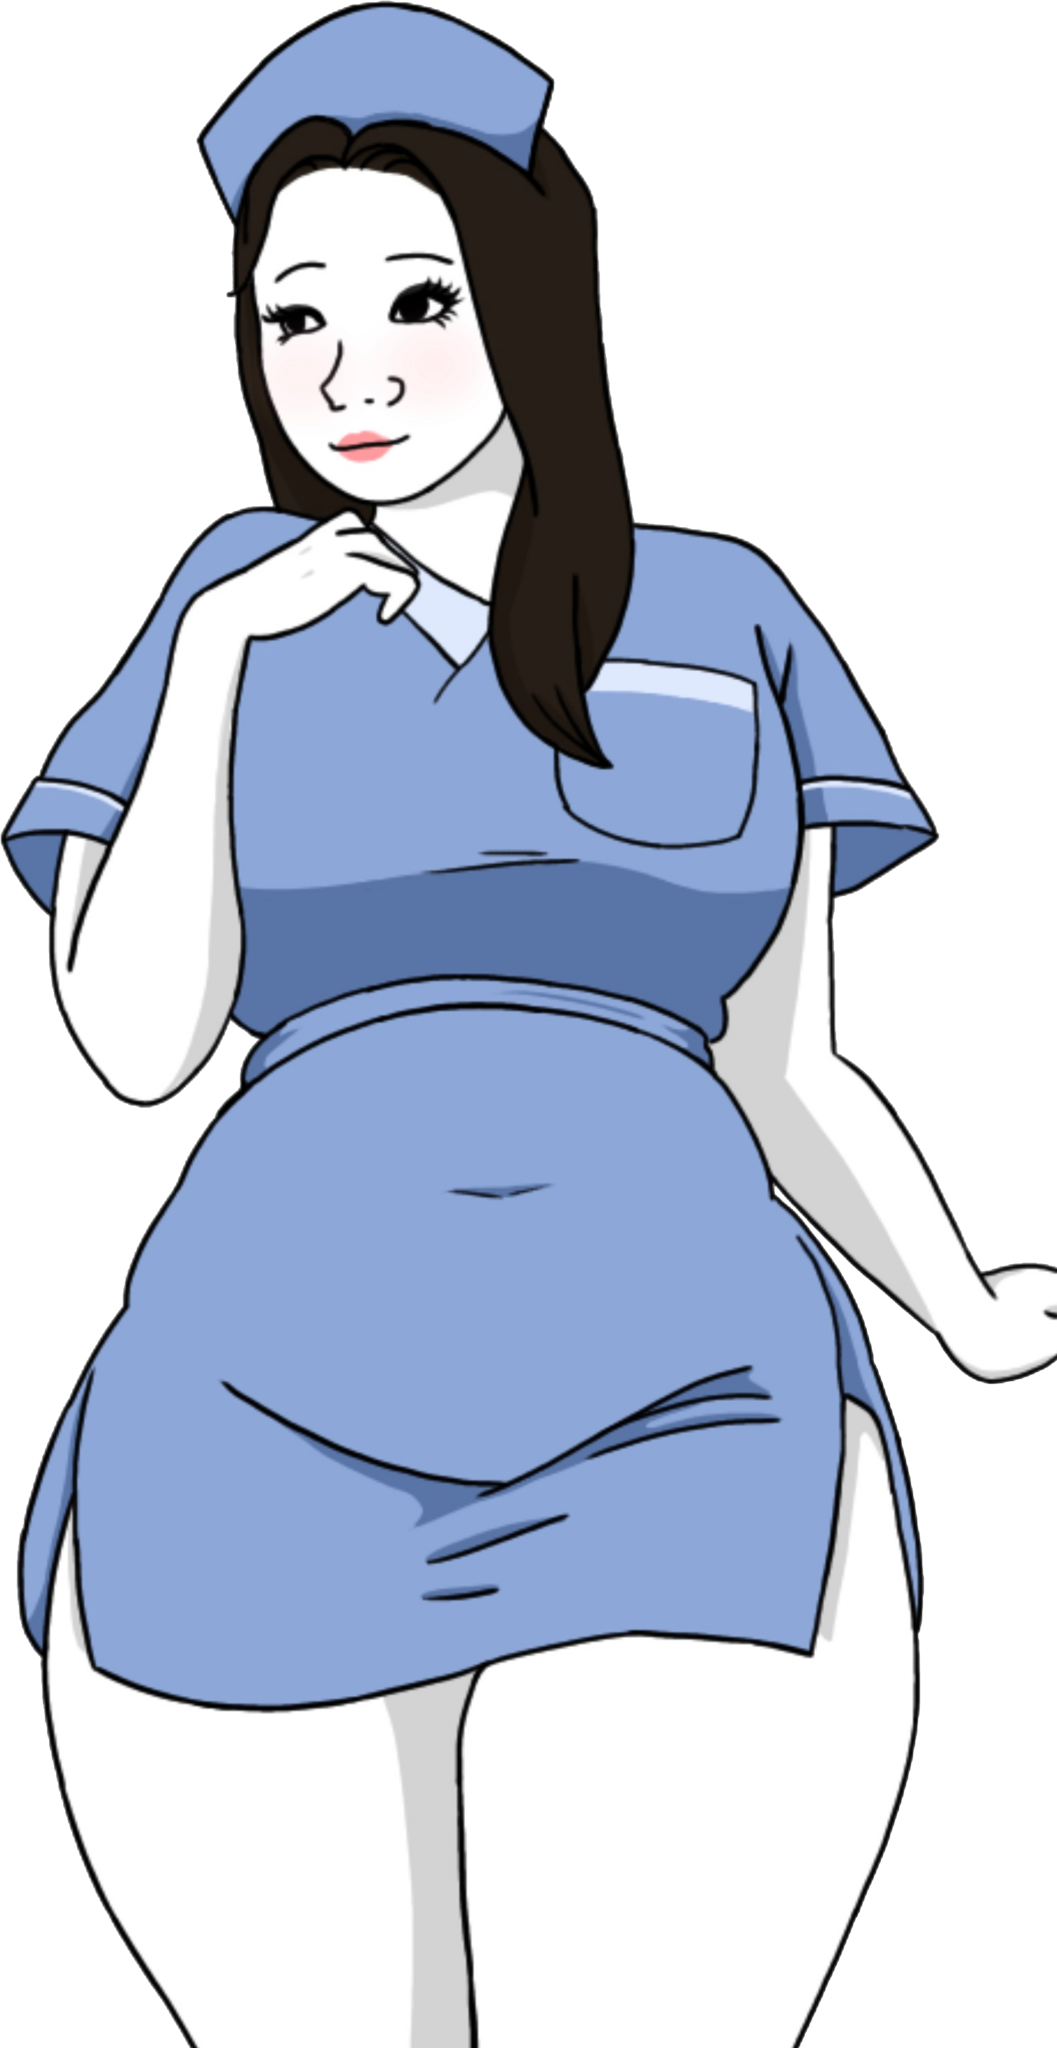
Label: 5_Trad_Wife